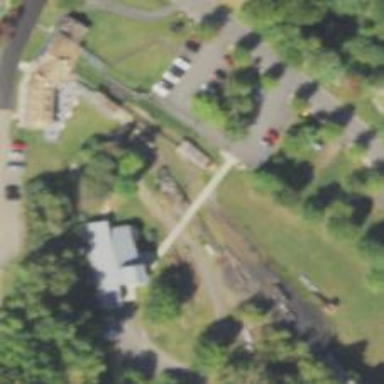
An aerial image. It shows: Narrow-gauge preserved railway with spur service.